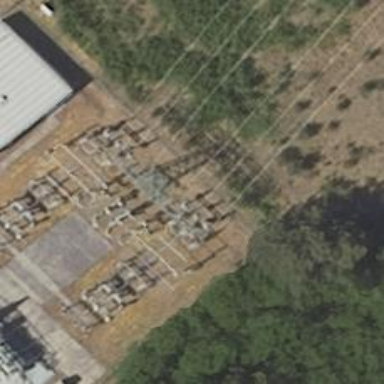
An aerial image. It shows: Three cables of power line.